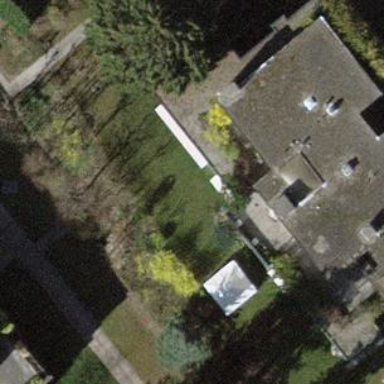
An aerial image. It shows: View of roof of building.